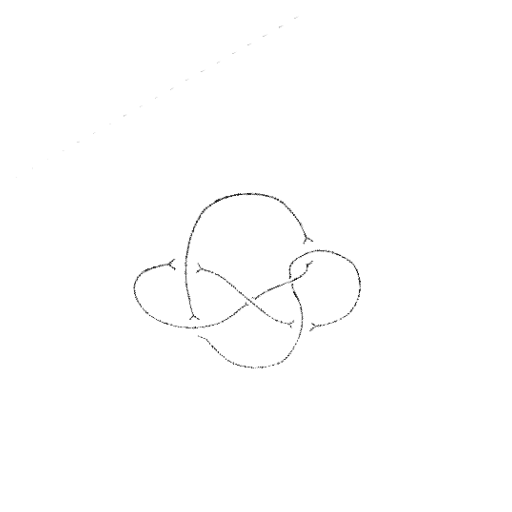
Crossing number: 6